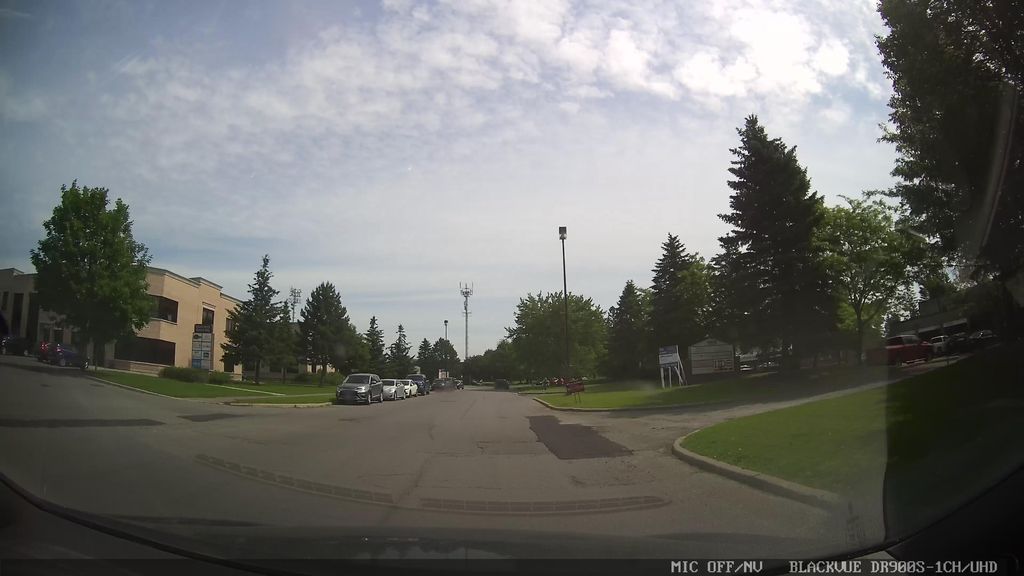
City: ottawa-gatineau